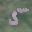
Label: 5